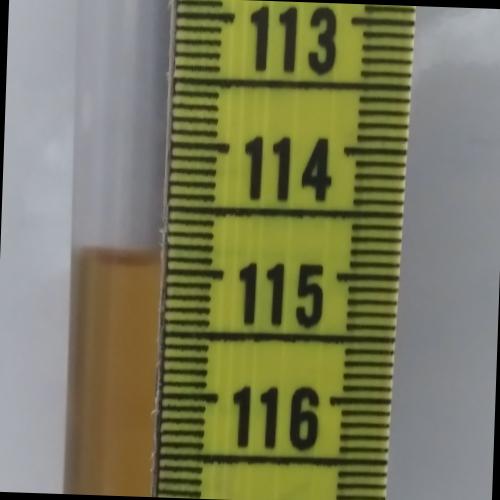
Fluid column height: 114.9 cm